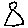
Label: triangle